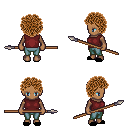
a pixel art fantasy rpg character, female body template, human, dark skin, maroon sleeveless shirt, teal pants, brown curly afro hairstyle, black slippers, spear, four views (front, back, left, right), 2x2 character sprite sheet, small pixel art, hard edges, no anti-aliasing